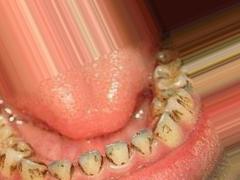
Condition: Tooth Discoloration